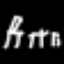
Label: chair